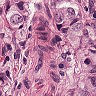
Metastatic tissue present: yes